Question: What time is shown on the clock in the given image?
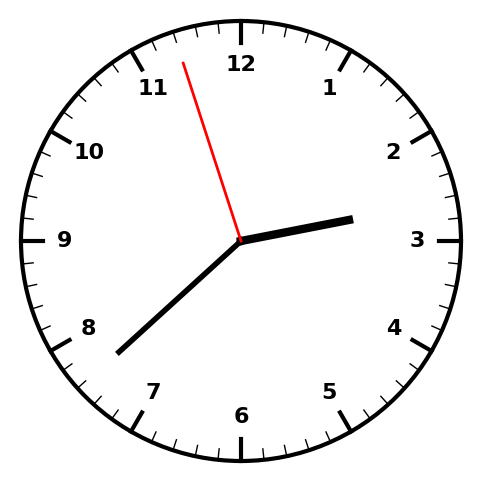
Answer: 02:37:57